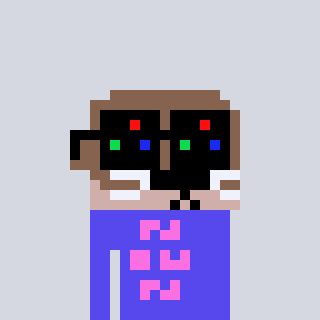
a pixel art character with square black sunglasses, a otter-shaped head and a computerblue-colored body on a cool background